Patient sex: F
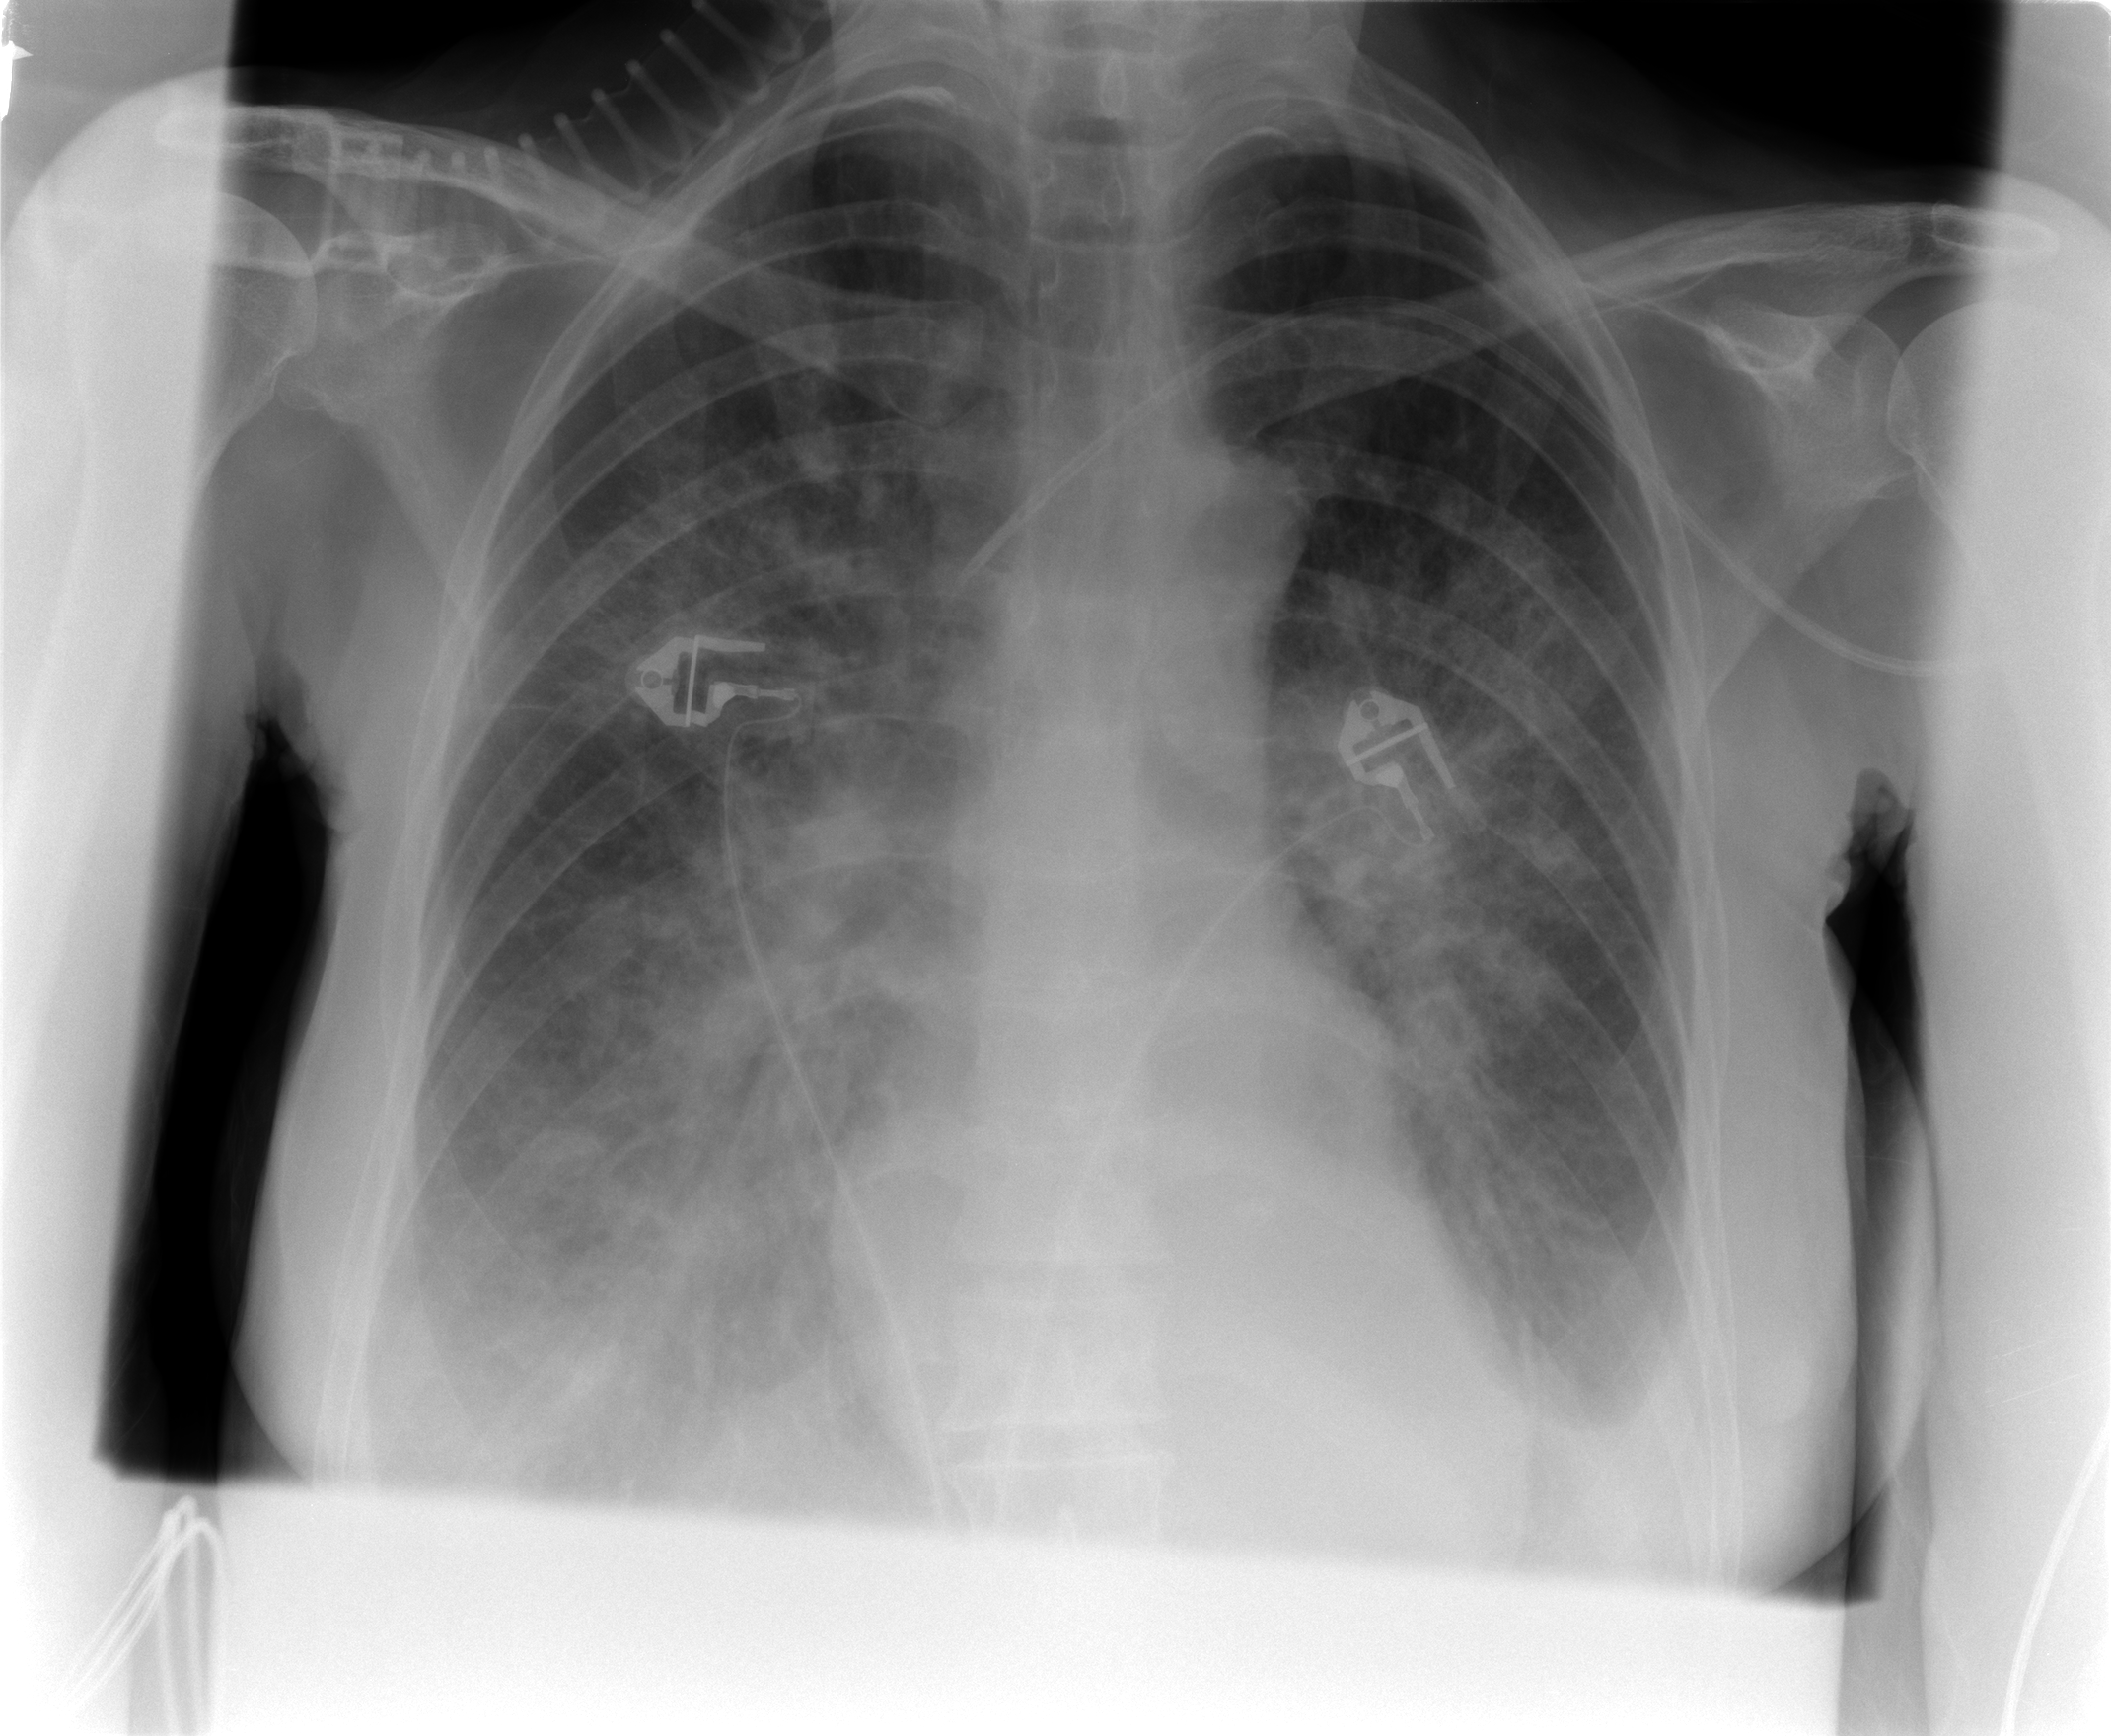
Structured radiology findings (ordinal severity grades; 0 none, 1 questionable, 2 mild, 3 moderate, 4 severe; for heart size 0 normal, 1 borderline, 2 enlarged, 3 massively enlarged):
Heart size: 0
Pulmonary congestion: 0
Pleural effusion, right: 2
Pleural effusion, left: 2
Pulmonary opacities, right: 3
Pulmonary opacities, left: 3
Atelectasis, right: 2
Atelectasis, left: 2